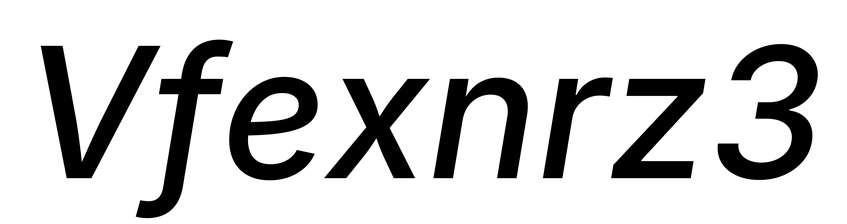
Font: Inter-Italic_Medium_Italic